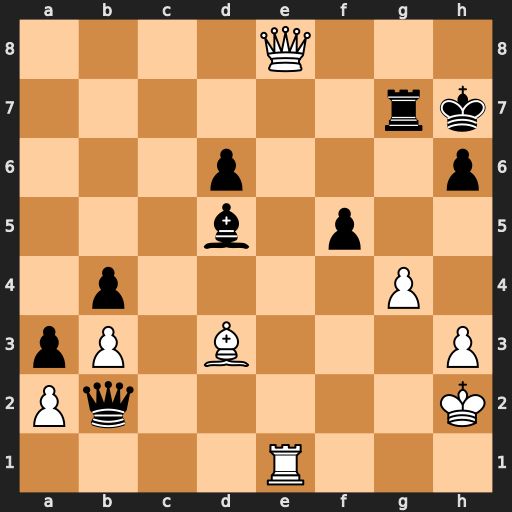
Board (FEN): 4Q3/6rk/3p3p/3b1p2/1p4P1/pP1B3P/Pq5K/4R3
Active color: w
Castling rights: -
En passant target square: -
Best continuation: Re2 Be4 Rxb2